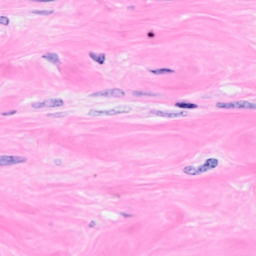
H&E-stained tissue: Breast